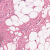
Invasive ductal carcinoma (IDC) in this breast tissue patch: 0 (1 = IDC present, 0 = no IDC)